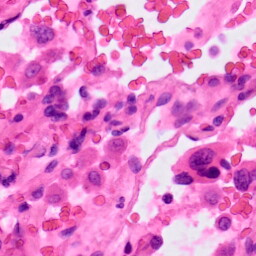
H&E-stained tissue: Lung